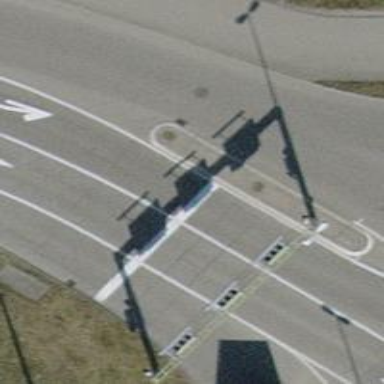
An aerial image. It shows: Road with traffic signals.